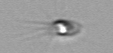
Label: Calciopappus